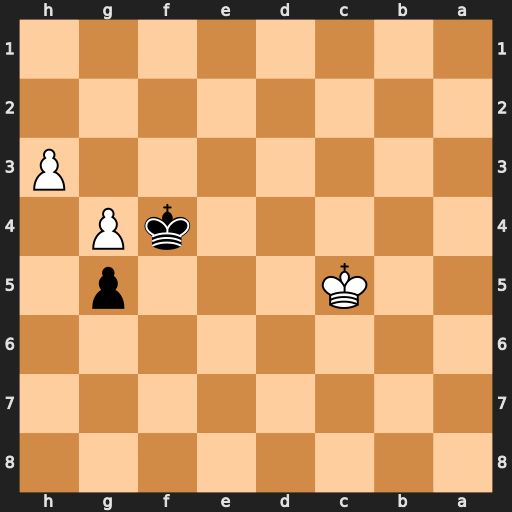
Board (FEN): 8/8/8/2K3p1/5kP1/7P/8/8
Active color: b
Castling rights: -
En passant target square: -
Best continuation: Kg3 h4 Kxh4